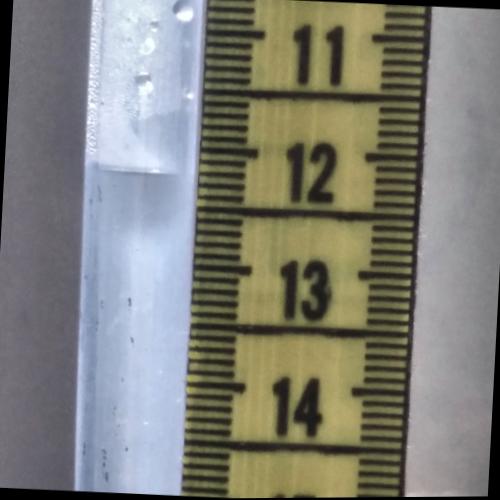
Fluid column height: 12.2 cm